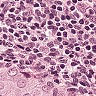
Metastatic tissue present: yes